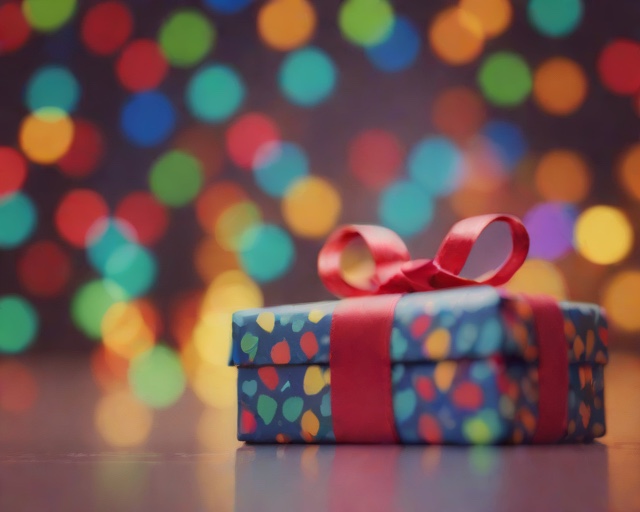
Category: Birthday